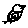
Label: bird